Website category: university
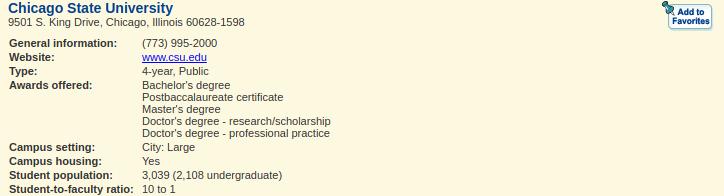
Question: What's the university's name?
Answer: Chicago State University

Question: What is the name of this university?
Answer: Chicago State University

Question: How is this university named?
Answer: Chicago State University

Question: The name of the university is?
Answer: Chicago State University

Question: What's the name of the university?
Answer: Chicago State University

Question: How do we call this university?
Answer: Chicago State University

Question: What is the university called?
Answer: Chicago State University

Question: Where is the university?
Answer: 9501 S. King Drive, Chicago, Illinois 60628-1598

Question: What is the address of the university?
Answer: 9501 S. King Drive, Chicago, Illinois 60628-1598

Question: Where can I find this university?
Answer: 9501 S. King Drive, Chicago, Illinois 60628-1598

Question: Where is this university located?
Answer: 9501 S. King Drive, Chicago, Illinois 60628-1598

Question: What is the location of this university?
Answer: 9501 S. King Drive, Chicago, Illinois 60628-1598

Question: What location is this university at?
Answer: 9501 S. King Drive, Chicago, Illinois 60628-1598

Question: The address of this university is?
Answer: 9501 S. King Drive, Chicago, Illinois 60628-1598

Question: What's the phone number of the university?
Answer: (773) 995-2000

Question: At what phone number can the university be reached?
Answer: (773) 995-2000

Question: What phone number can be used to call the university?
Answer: (773) 995-2000

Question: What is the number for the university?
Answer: (773) 995-2000

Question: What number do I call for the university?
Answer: (773) 995-2000

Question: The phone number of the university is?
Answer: (773) 995-2000

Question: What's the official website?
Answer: www.csu.edu

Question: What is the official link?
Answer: www.csu.edu

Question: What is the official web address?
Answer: www.csu.edu

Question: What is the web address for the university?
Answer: www.csu.edu

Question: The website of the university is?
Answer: www.csu.edu

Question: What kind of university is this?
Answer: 4-year, Public

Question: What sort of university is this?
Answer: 4-year, Public

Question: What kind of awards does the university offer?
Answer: Bachelor's degree Postbaccalaureate certificate Master's degree Doctor's degree - research/scholarship Doctor's degree - professional practice

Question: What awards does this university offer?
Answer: Bachelor's degree Postbaccalaureate certificate Master's degree Doctor's degree - research/scholarship Doctor's degree - professional practice

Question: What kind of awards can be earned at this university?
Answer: Bachelor's degree Postbaccalaureate certificate Master's degree Doctor's degree - research/scholarship Doctor's degree - professional practice

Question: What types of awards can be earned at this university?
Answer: Bachelor's degree Postbaccalaureate certificate Master's degree Doctor's degree - research/scholarship Doctor's degree - professional practice

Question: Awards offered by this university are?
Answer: Bachelor's degree Postbaccalaureate certificate Master's degree Doctor's degree - research/scholarship Doctor's degree - professional practice

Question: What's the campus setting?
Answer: City: Large

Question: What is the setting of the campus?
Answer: City: Large

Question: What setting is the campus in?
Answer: City: Large

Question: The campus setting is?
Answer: City: Large

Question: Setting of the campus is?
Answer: City: Large

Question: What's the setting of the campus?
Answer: City: Large

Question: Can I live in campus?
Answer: Yes

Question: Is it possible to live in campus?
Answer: Yes

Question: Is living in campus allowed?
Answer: Yes

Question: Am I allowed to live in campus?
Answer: Yes

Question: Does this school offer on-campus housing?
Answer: Yes

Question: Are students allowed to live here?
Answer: Yes

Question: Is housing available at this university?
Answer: Yes

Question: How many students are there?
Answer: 3,039 (2,108 undergraduate)

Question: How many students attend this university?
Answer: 3,039 (2,108 undergraduate)

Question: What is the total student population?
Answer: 3,039 (2,108 undergraduate)

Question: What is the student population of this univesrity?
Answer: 3,039 (2,108 undergraduate)

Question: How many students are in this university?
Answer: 3,039 (2,108 undergraduate)

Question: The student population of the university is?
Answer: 3,039 (2,108 undergraduate)

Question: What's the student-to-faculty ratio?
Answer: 10 to 1

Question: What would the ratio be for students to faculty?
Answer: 10 to 1

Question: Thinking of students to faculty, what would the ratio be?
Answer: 10 to 1

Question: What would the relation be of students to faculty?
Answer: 10 to 1

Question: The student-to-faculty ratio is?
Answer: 10 to 1

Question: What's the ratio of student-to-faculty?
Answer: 10 to 1

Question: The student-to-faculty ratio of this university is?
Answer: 10 to 1